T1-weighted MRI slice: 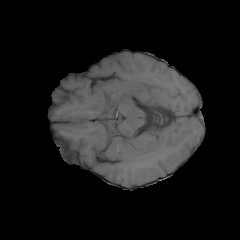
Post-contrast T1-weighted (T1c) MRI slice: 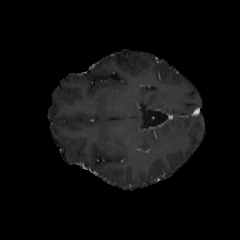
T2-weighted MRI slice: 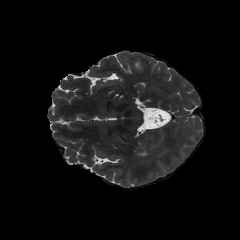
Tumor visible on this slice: no